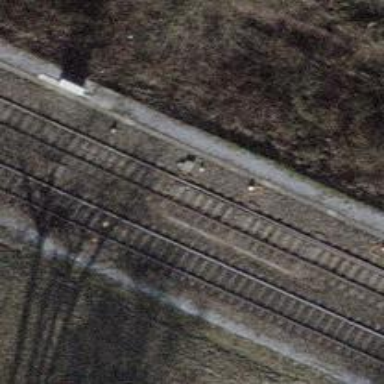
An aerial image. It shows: Railway switch.